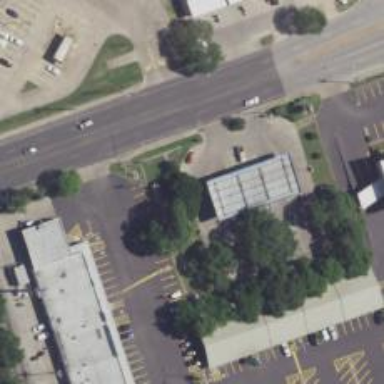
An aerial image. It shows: Convenience shop.